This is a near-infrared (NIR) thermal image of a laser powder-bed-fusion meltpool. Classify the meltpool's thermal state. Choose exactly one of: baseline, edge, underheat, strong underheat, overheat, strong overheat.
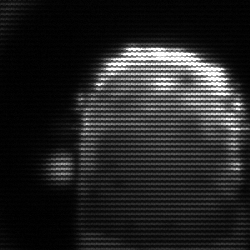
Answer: baseline